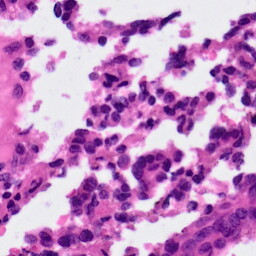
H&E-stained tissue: Ovarian